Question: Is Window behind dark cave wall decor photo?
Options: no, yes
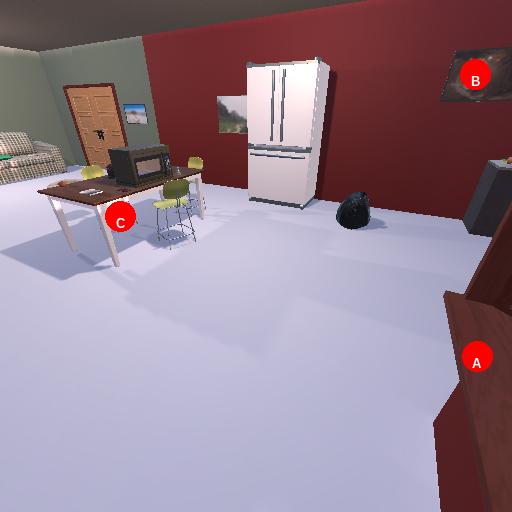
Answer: no